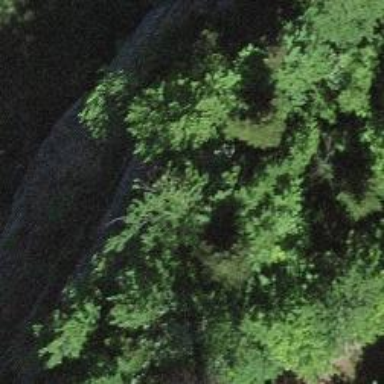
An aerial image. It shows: Cliff in nature.